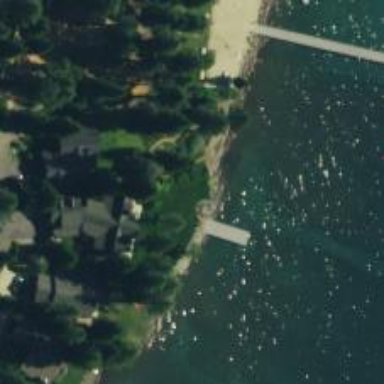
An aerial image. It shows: Man-made pier.